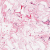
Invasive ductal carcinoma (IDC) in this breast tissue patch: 0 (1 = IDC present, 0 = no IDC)